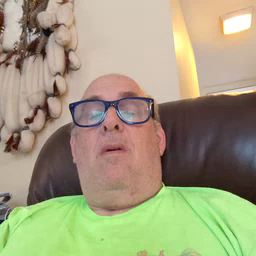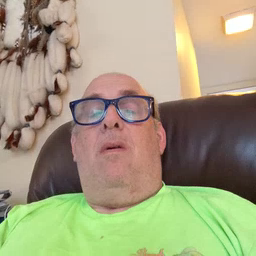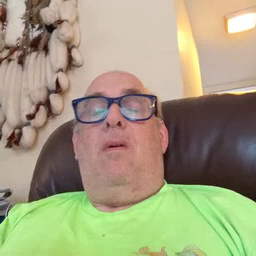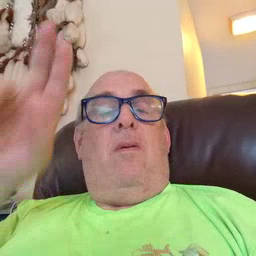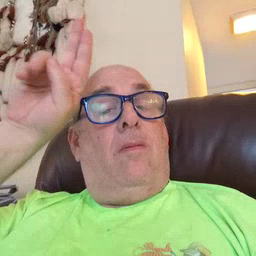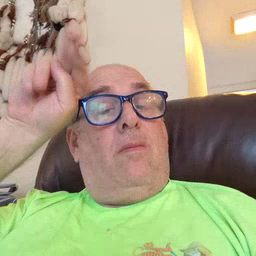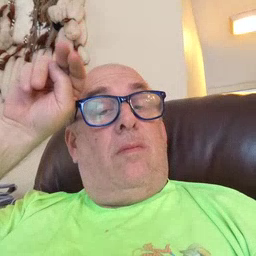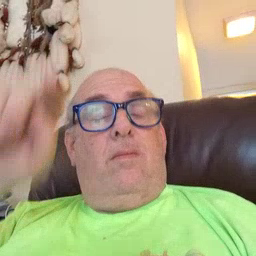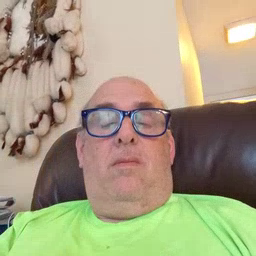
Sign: horse